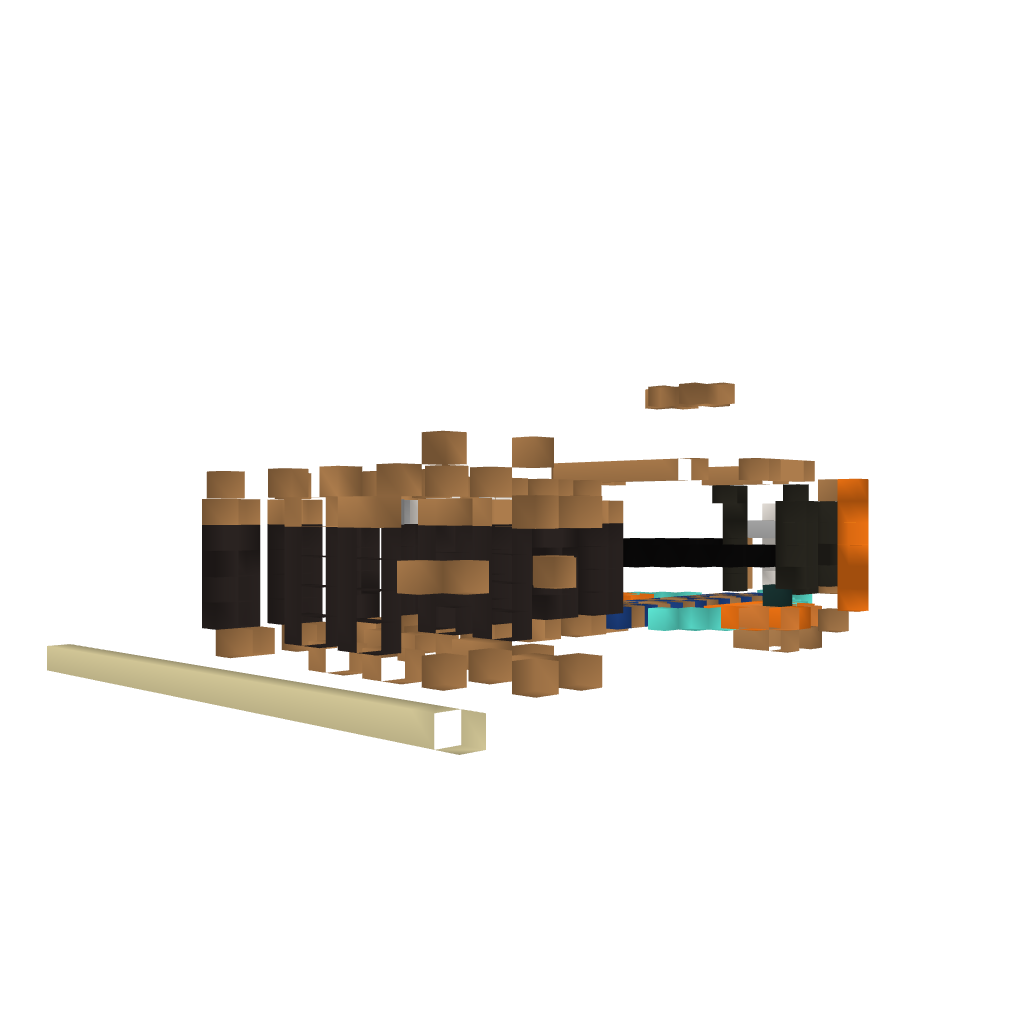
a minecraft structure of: Strongroom